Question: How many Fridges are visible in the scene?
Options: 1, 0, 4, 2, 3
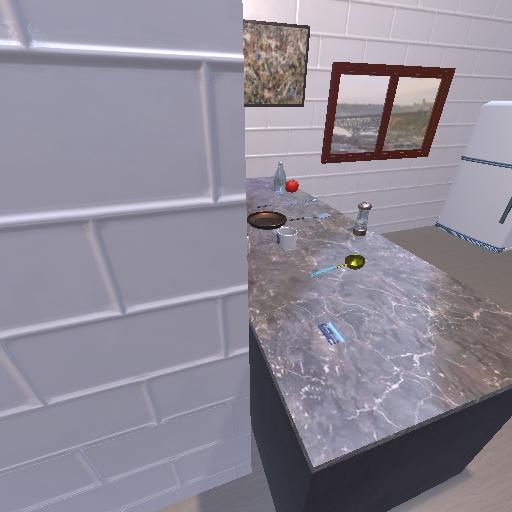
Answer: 1